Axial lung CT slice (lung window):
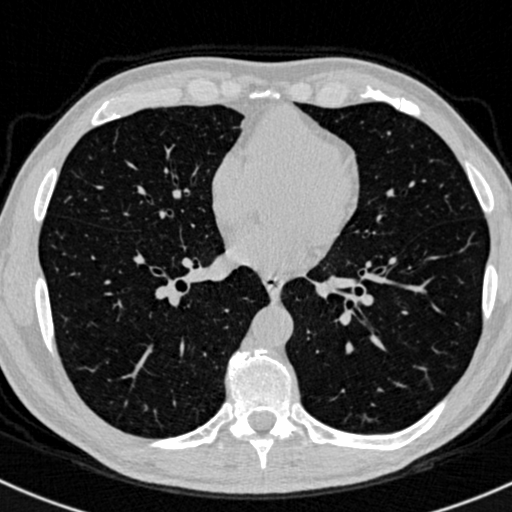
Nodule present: no